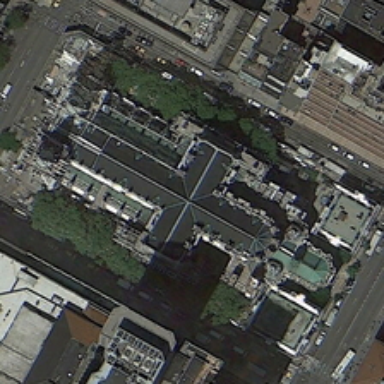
Some buildings and green trees are around a church .